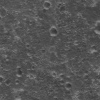
Atmospheric dust classification: not_dusty